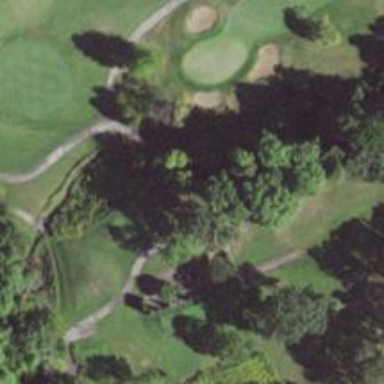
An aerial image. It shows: Path for both road and golf.